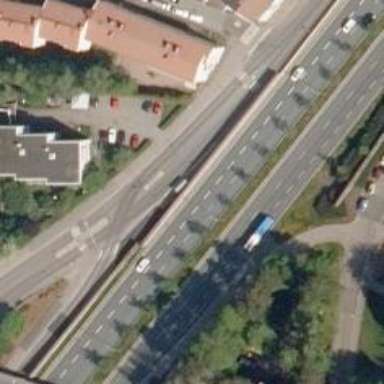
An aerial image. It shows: Asphalt road designated as trunk highway.